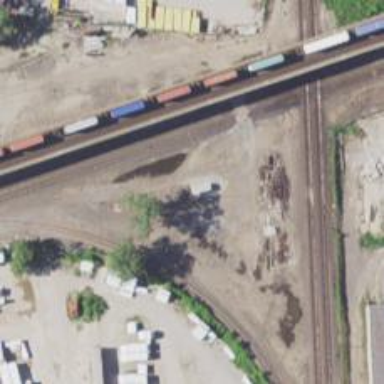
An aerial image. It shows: Junction on the railway.